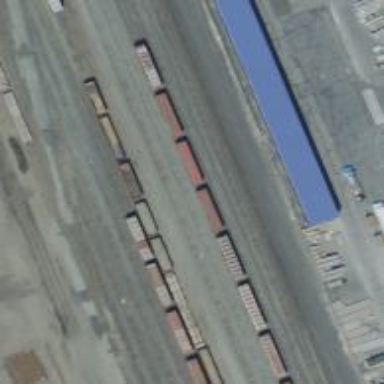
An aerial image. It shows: Railway siding for service.